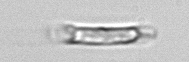
Label: Guinardia_striata